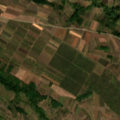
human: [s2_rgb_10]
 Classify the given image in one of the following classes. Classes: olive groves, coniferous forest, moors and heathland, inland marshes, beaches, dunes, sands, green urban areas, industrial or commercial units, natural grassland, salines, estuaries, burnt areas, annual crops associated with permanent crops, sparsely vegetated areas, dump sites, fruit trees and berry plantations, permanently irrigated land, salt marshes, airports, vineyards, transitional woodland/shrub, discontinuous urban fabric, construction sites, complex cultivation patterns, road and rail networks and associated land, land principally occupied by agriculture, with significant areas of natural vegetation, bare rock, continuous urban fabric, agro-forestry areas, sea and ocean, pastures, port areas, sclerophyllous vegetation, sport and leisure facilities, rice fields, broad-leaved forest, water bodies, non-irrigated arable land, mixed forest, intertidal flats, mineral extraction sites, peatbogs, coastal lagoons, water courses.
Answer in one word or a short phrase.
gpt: vineyards, complex cultivation patterns, land principally occupied by agriculture, with significant areas of natural vegetation